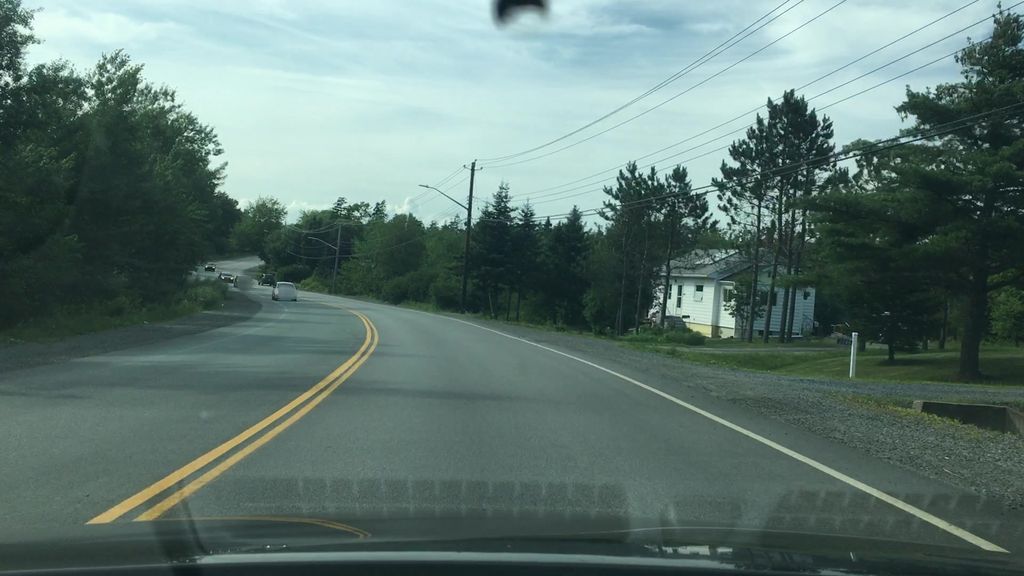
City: halifax